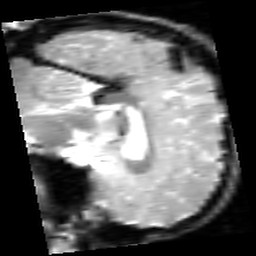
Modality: inplaneT2
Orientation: sagittal
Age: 27
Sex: male
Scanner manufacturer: siemens
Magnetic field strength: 2.894 T
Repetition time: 5 s
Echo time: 0.033 s